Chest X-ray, PA view. Patient: 30 years old, sex F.
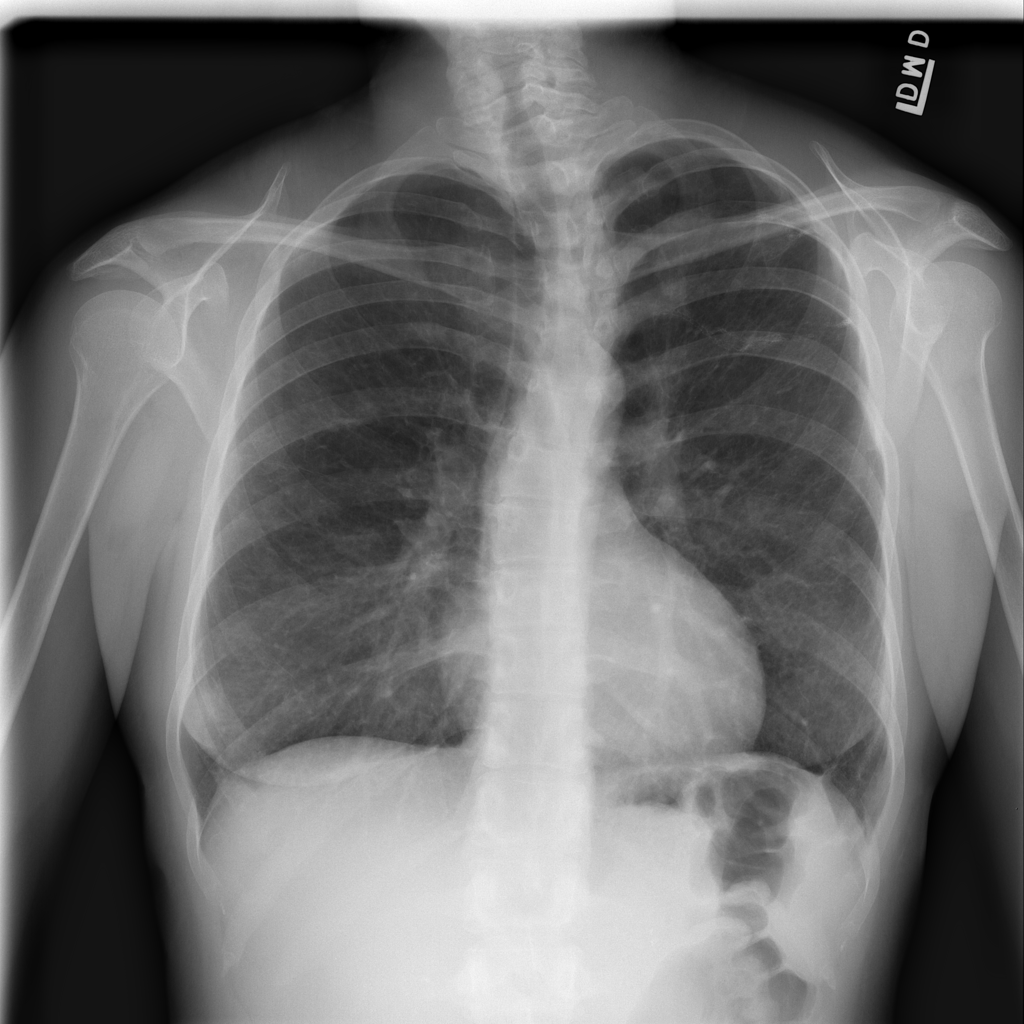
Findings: Pneumothorax